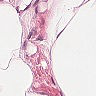
Metastatic tissue present: no